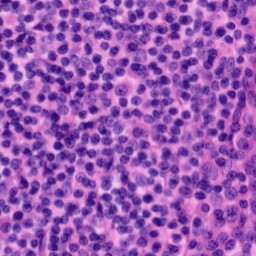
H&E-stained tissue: Tonsil